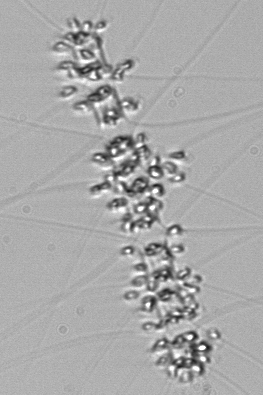
Label: Chaetoceros_didymus_TAG_external_flagellate